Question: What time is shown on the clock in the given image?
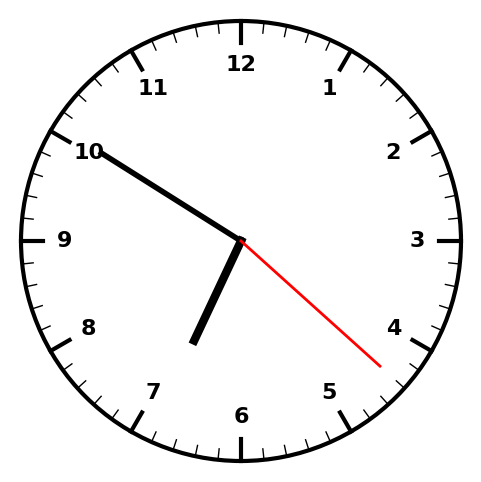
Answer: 06:50:22